Interaction volume radius: 10 \u00c5
Interaction volume height: 25 \u00c5
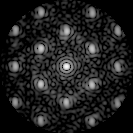
Disorder parameter: 0.296